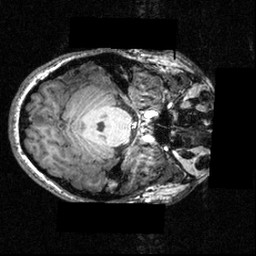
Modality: T1w
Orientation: axial
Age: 20
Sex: male
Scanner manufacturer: siemens
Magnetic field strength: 3.951 T
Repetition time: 1.5 s
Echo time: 0.00335 s